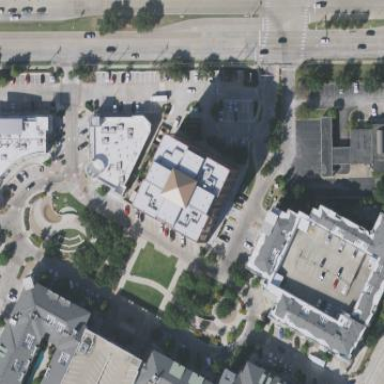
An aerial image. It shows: Commercial building.